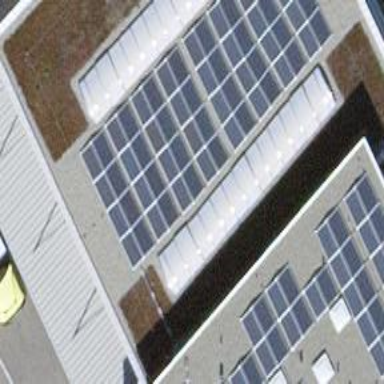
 consisting of solar photovoltaic panels."